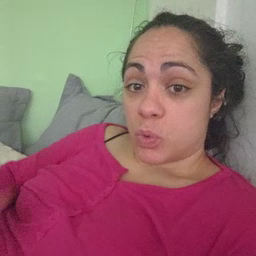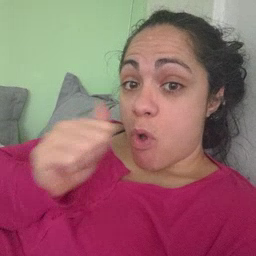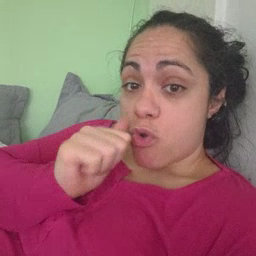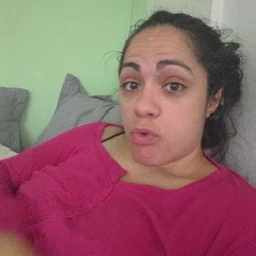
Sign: tomorrow